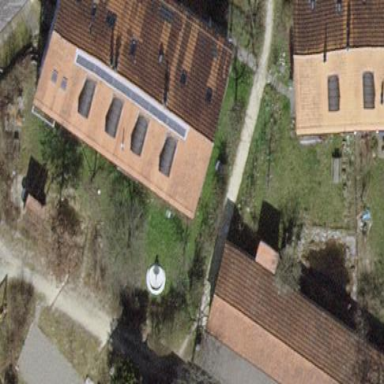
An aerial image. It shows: Building with tile roof.